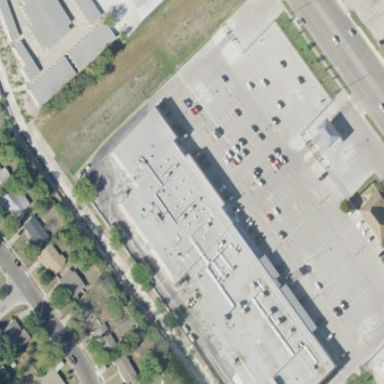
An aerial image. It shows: Retail area.